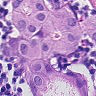
Metastatic tissue present: yes